Field crop: maize
Growth stage: 2
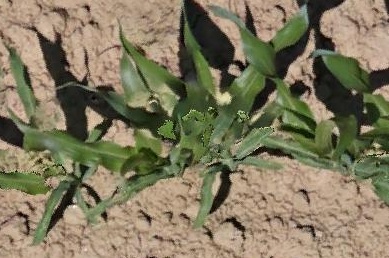
Species: maize